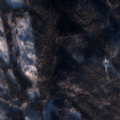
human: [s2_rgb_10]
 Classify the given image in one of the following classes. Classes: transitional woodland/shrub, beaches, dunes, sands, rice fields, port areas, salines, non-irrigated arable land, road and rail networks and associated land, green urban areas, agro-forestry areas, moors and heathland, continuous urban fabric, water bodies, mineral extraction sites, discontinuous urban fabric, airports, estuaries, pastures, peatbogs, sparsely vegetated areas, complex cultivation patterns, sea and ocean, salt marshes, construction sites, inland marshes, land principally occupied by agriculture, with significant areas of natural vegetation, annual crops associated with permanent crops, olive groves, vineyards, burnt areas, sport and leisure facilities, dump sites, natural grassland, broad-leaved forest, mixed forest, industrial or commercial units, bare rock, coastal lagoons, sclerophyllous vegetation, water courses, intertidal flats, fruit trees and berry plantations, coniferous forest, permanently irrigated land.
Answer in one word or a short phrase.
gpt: coniferous forest, mixed forest, transitional woodland/shrub